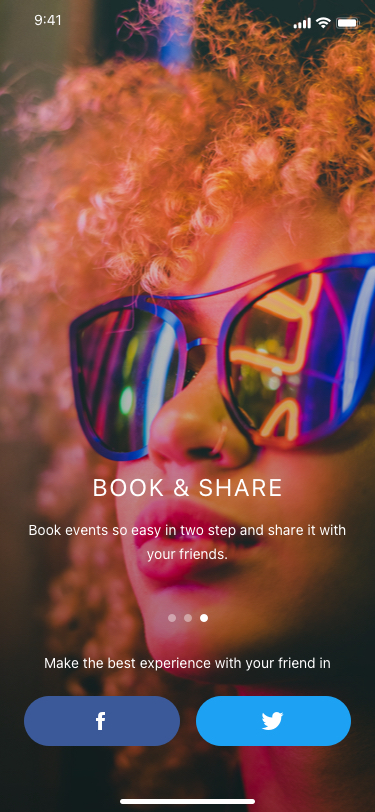
Text in this UI design:
BOOK & SHARE
Book events so easy in two step and share it with your friends.
Make the best experience with your friend in